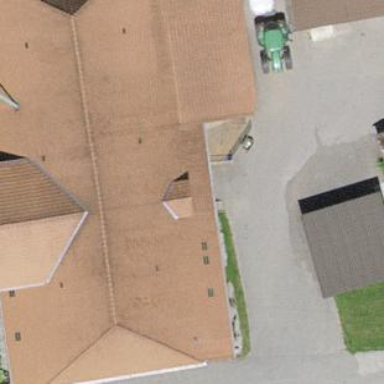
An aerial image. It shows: Farm building.